Question: I want to play video in 'MPMoviePlayerViewController', it works fine and plays video but problem is that it does not show done button unless i switch to the full screen mode. It should automatically show player along with done button as shown in attached screen.
here is the code:
'''
mp = [[MPMoviePlayerViewController alloc] initWithContentURL:myURL];
[[mp moviePlayer] prepareToPlay];
[[mp moviePlayer] setUseApplicationAudioSession:NO];
[[mp moviePlayer] setShouldAutoplay:YES];
[[mp moviePlayer] setControlStyle:2];
[self presentMoviePlayerViewControllerAnimated:mp];
'''
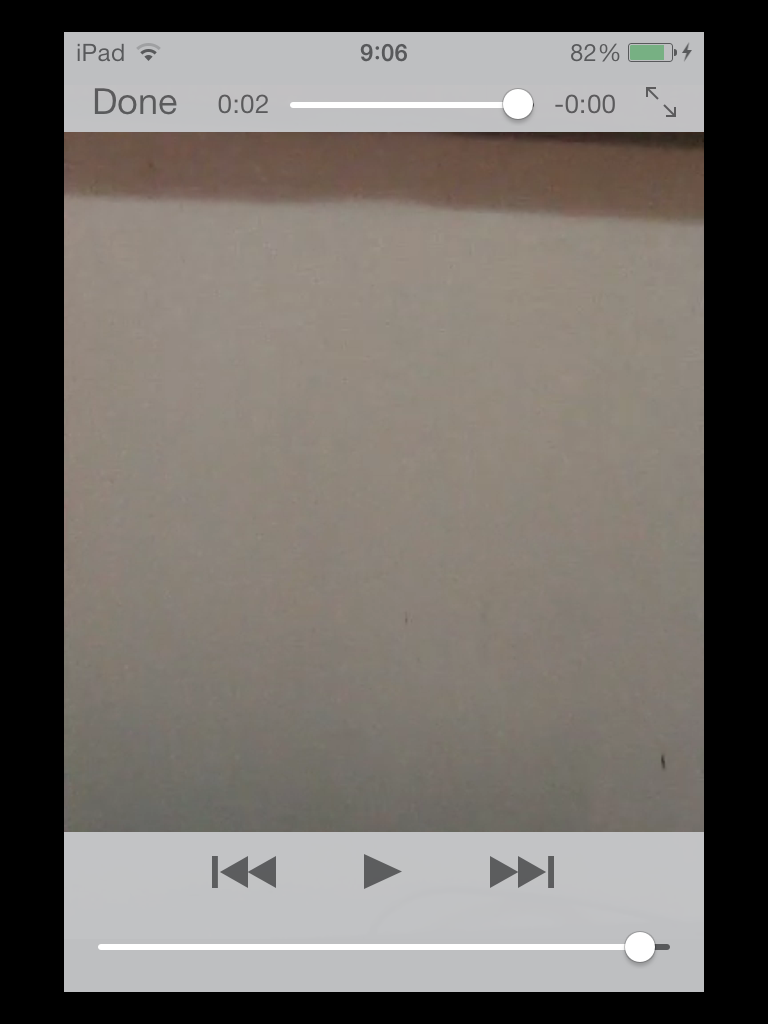
Answer: Done button will be visible only when video is played in full screen mode. So, either you need to play the video in full screen mode using the following code:
'''
player.moviePlayer.fullscreen = YES;
'''
Or you need to customise the control to add your own Done button.